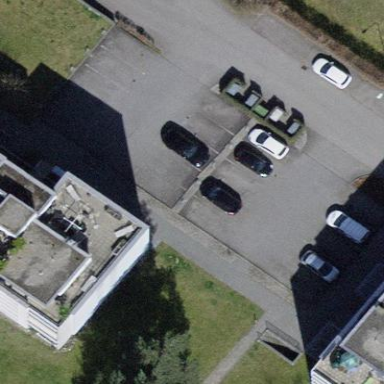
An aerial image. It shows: Parking area with surface.